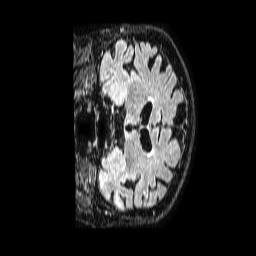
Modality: FLAIR
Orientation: coronal
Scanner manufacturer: philips
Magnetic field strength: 1.5 T
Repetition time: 4.8 s
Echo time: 0.3 s